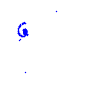
Particle: electron